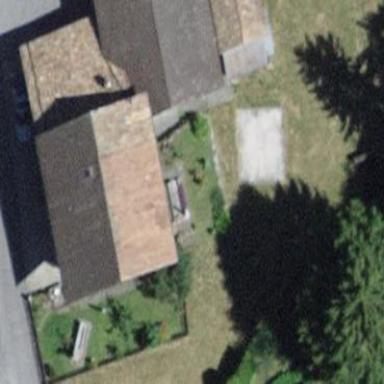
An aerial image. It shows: Farm building.